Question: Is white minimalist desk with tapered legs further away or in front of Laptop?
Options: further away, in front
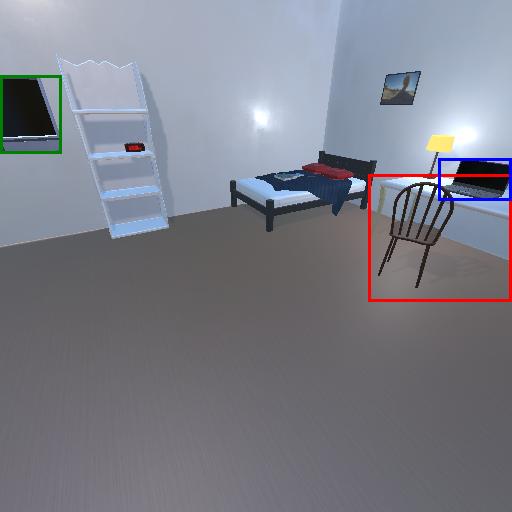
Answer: further away